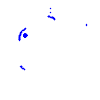
Particle: electron